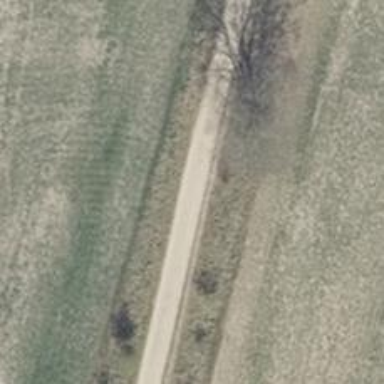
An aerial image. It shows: Service road with ground surface of grade 3 tracktype.